Field crop: maize
Growth stage: 1
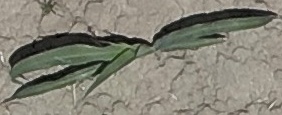
Species: sorghum